Question: I'm using the JVM for a scientific application. The first step in my process is to load a lot of data into little 'double[]' arrays (48-element arrays for each node in a large graph). Long before I get to the point where I find out if I have enough memory to load all of them, Java slows down asymptotically, and jvisualvm tells me that this is because nearly all of the CPU time is spent in garbage collection:

The first minute or so is fine: "used heap" (right plot) jumps up and down as it grows because some objects are temporary (I wrote this in Scala) and some objects are permanent. After that, however, the data-loading grinds to a halt because the garbage collector is apparently checking the same objects over and over (left plot). It must be expecting them to go out of scope, but I'm keeping them in scope because I want to use them for my analysis.
I know that the garbage collector puts objects in different generations, based on their likelihood of survival. The first generation contains objects that are recently created and likely to die soon; later generations are progressively more likely to be long-lived. If my objects are wrongly in the first generation, is there any way to tell the garbage collector that they ought to be in a later generation? I know that I'll be keeping them--- how can I tell the garbage collector?
Although I'd like these objects be in a more permanent generation, PermGen would be too far: they will die eventually, after tens of minutes of processing. (I want to use this in a Hadoop reducer, which might work on a different chunk of data after this one without a new JVM.)
I'm using the Sun HotSpot VM:
'''
% java -version
java version "1.6.0_45"
Java(TM) SE Runtime Environment (build 1.6.0_45-b06)
Java HotSpot(TM) 64-Bit Server VM (build 20.45-b01, mixed mode)
'''
Changing the '-Xmx' change the saturation point, but apparently Java ignores the '-Xmx' command line argument if it is passed after the '-jar' argument. That is, do
'''
java -Xmx2048 -jar MyJarFile.jar
'''
rather than
'''
java -jar MyJarFile.jar -Xmx2048
'''
Because of this, I was incorrectly diagnosing the behavior with respect to maximum heap and all the answers pointing to the '-Xmx' flag are valid.
The saturation point I describe happens when the "heap size" (orange on right plot) reaches the chosen '-Xmx' limit, and the "heap size" is always about 1.6 times the "used heap" (blue on right plot) unless you explicitly set the size of the "Old" generation with '-XX:NewRatio' or '-XX:OldSize'. These also need to be before the '-jar' argument, and they provide a lot of control.
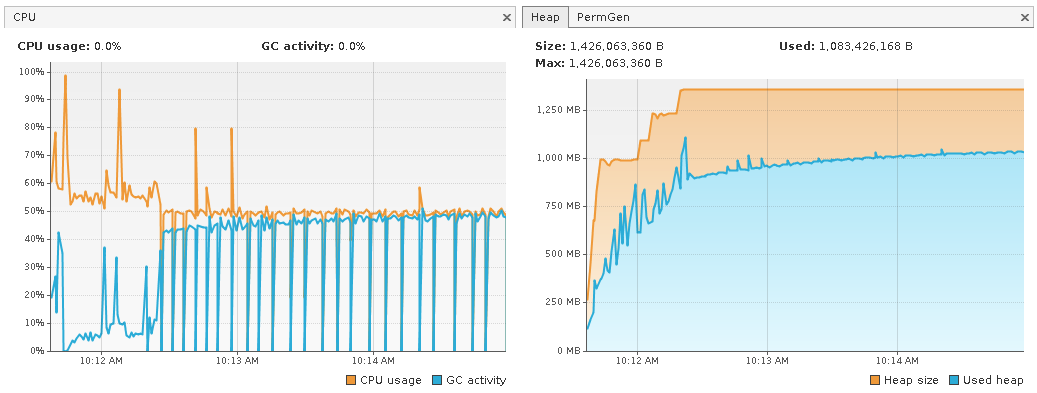
Answer: I think you should check it using the <URL> as well to control when an object is considered "old".